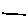
Label: line